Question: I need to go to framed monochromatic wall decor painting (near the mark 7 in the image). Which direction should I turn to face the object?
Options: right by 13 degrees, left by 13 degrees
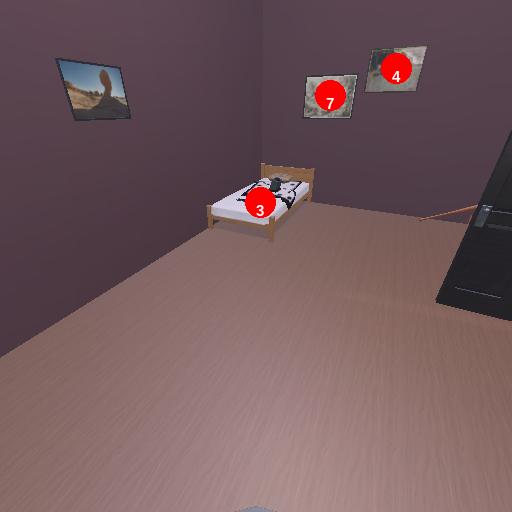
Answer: right by 13 degrees